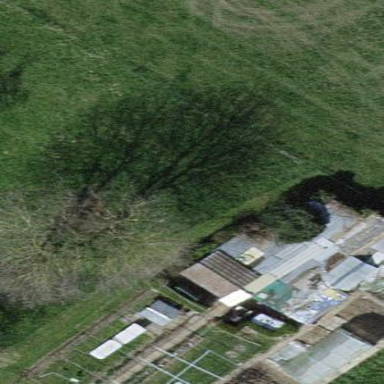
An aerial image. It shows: Shed building.